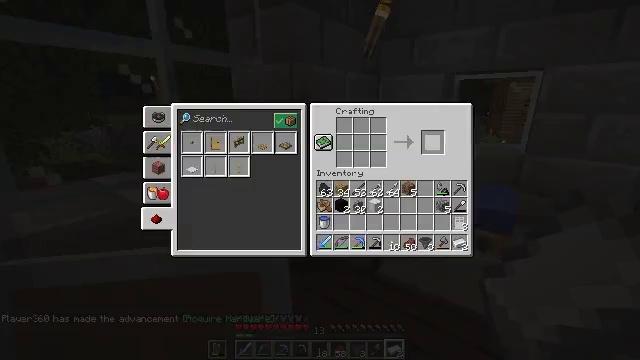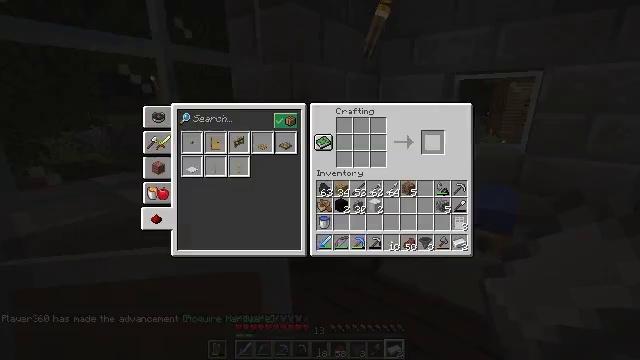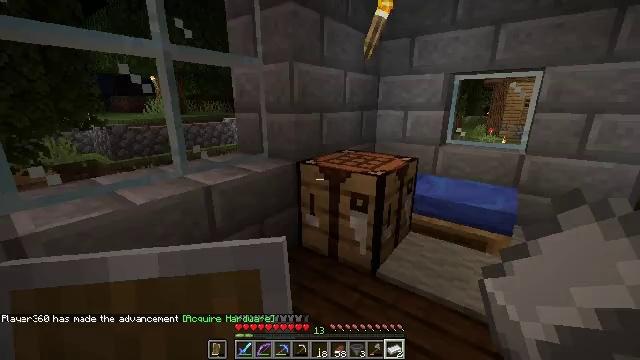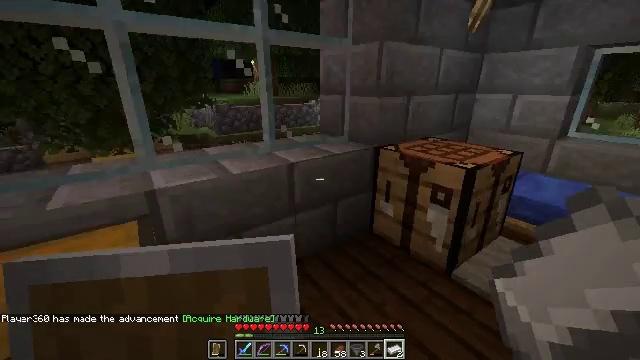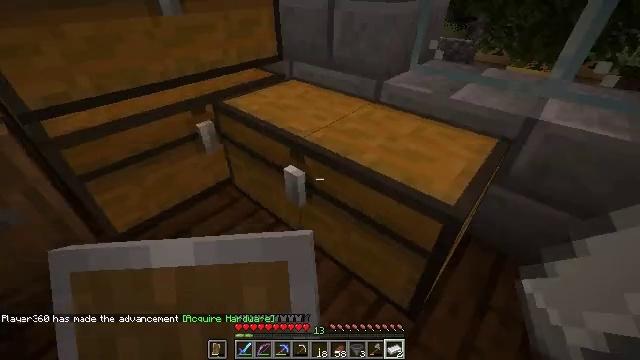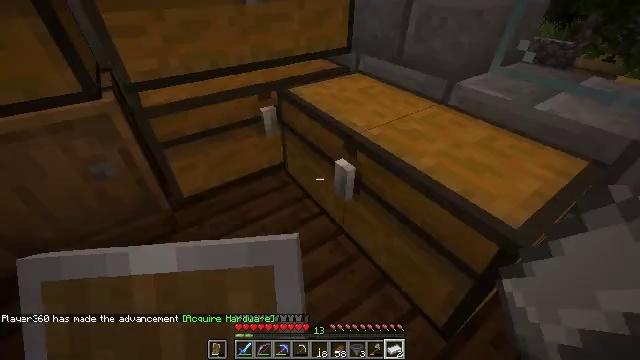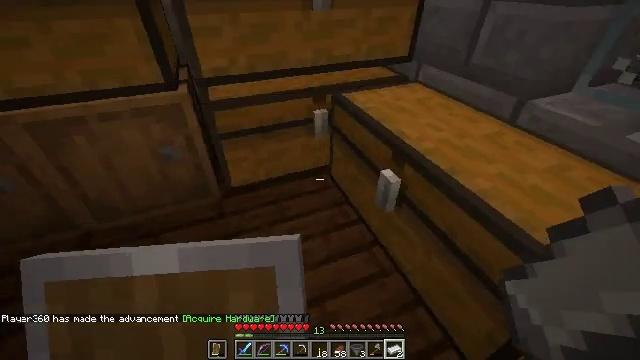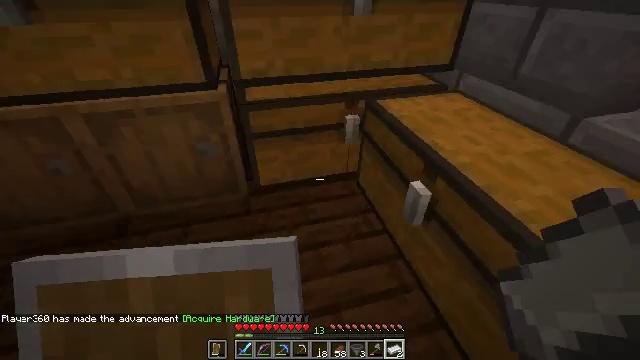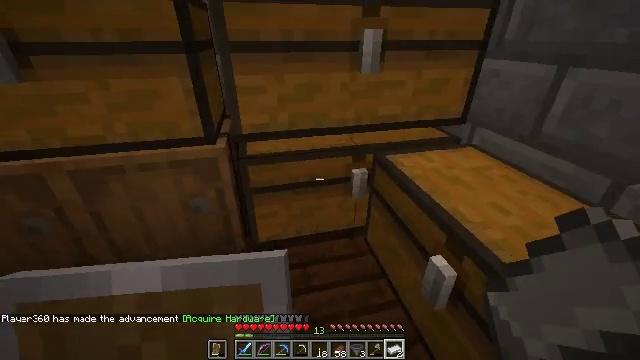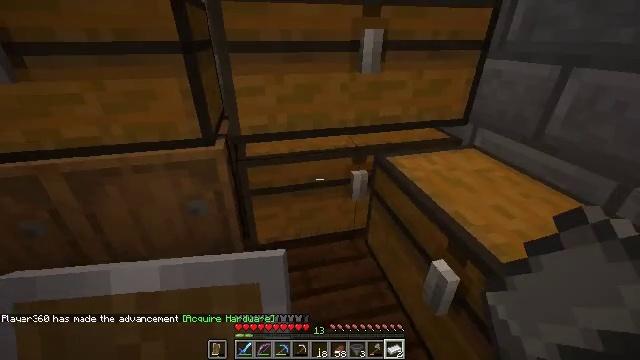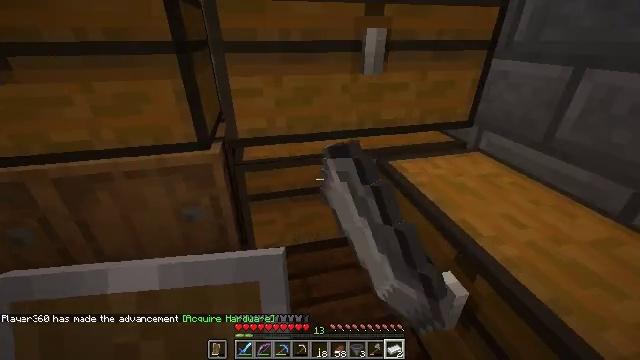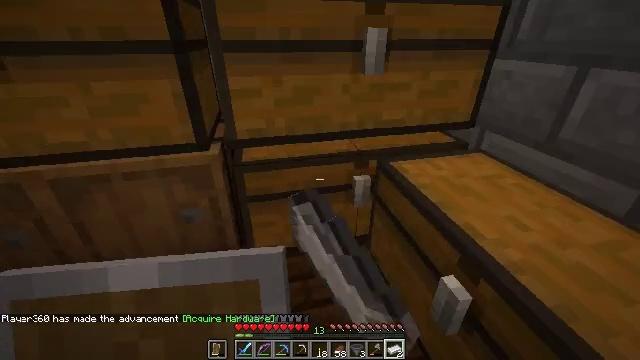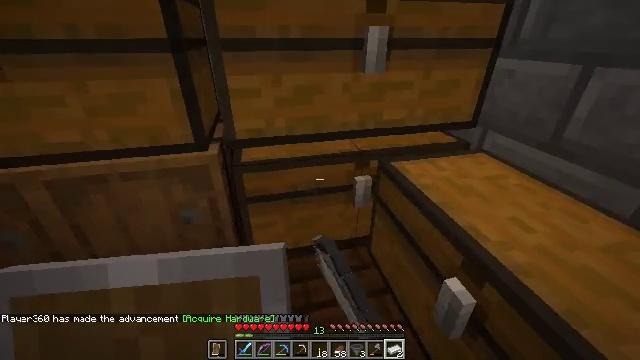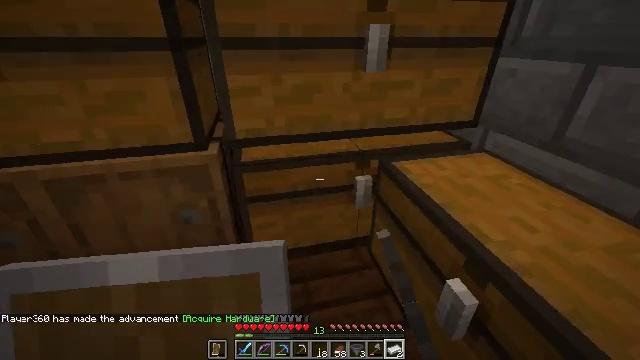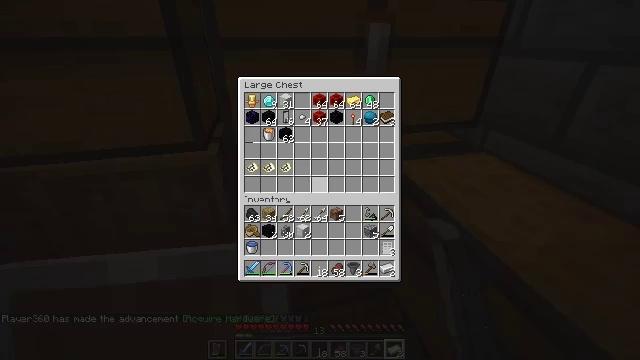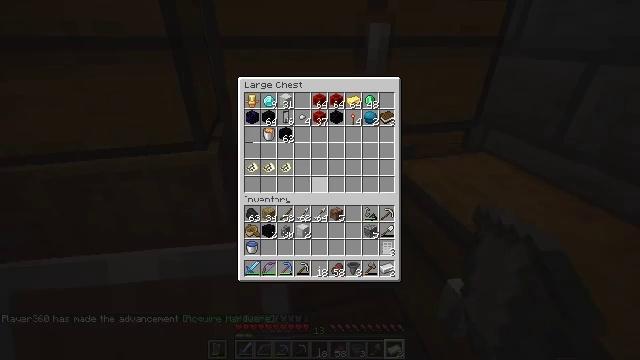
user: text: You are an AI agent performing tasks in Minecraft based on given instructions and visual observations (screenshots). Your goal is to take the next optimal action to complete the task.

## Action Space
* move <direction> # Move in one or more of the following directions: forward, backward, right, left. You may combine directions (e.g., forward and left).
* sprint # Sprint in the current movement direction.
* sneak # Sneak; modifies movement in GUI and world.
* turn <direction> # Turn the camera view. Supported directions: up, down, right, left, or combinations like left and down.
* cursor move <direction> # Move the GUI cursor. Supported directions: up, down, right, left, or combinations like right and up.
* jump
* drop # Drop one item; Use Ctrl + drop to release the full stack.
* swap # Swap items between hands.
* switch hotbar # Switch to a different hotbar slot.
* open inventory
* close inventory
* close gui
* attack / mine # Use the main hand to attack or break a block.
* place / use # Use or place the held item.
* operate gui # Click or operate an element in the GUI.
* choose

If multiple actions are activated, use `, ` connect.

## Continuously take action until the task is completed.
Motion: motion action
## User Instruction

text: Craft an oak button using one oak plank.
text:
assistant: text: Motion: open gui
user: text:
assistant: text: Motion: no_op
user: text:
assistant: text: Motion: turn left and down, close gui
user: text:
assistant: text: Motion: turn left and down
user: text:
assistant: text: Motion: turn left and down
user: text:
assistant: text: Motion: turn left and up
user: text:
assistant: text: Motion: move forward, turn left
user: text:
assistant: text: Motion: move forward, turn left and up
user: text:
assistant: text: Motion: use / place
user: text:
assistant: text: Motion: use / place
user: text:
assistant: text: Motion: no_op
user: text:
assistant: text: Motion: no_op
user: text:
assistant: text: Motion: no_op
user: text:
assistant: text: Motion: open gui
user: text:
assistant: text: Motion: no_op
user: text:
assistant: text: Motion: sneak, cursor move right and down
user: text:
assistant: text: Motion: sneak
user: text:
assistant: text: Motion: sneak, cursor move left and down
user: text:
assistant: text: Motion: sneak, cursor move left and down
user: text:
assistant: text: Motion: sneak
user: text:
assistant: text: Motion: sneak, operate gui
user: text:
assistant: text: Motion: sneak, operate gui
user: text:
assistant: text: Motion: sneak, cursor move right and down
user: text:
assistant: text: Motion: sneak, cursor move right and down
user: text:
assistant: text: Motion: sneak
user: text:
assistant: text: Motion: sneak, cursor move left
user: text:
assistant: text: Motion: sneak
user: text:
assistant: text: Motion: sneak, operate gui
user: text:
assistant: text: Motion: sneak
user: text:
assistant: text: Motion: no_op